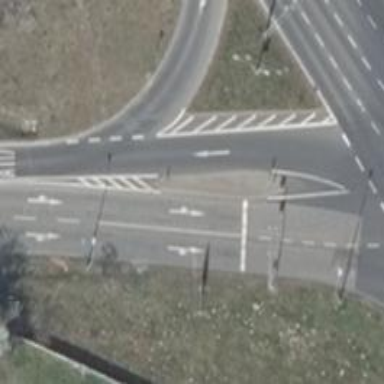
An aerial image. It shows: Road with traffic signals.